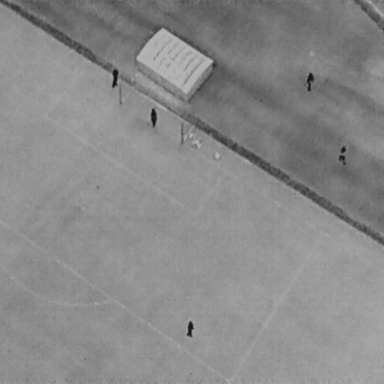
There are five People in the infrared image.